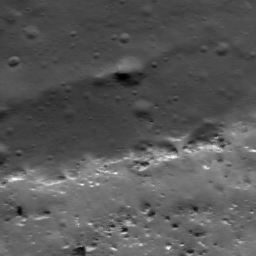
Host type: background_regolith
Lunar coordinates: latitude nan, longitude nan